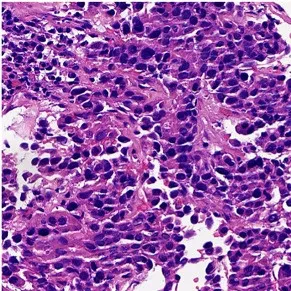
The Pathological findings of subcutaneous nodule on the right chest wall mass. (A) Hematoxylin and eosin staining identified complex and disorganized glandulars structures at 100x magnification.
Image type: pathology (h&e)